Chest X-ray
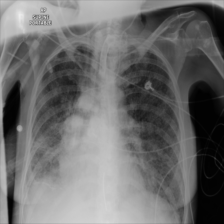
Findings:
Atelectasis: negative
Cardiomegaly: negative
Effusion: negative
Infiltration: negative
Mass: negative
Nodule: negative
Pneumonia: negative
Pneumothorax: negative
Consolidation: negative
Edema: negative
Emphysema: negative
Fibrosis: negative
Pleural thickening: negative
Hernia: negative